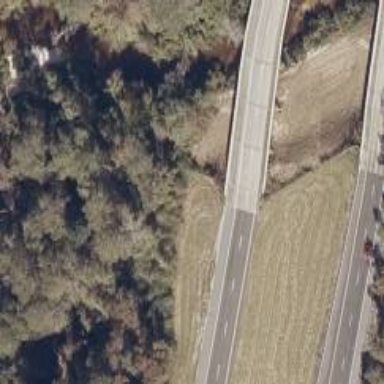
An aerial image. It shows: Viaduct bridge on motorway.